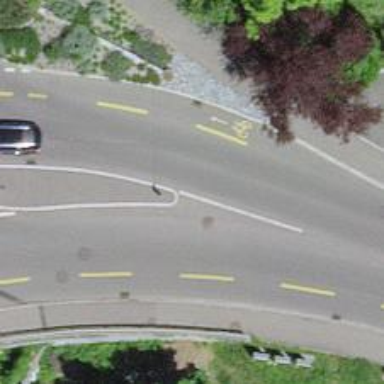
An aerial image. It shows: Secondary road with asphalt surface and dedicated cycle lane.